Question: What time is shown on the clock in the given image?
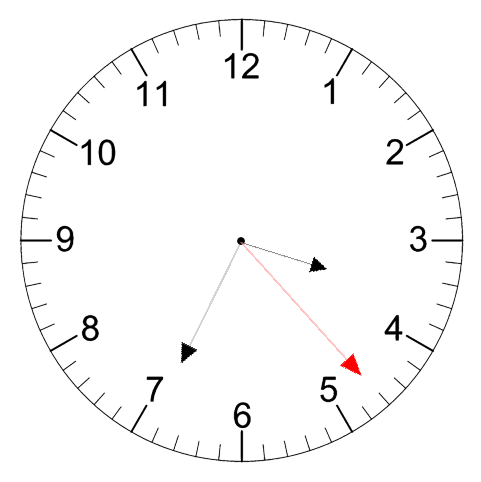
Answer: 03:34:23